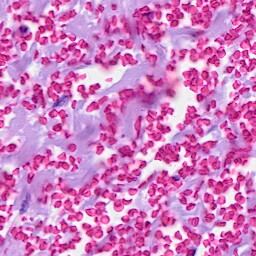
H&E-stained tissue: Breast